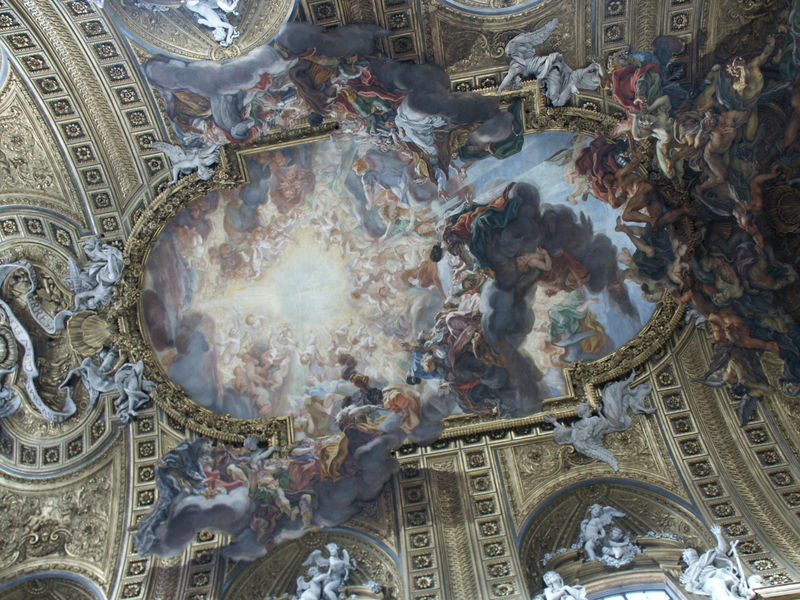
Titel: Deckengemälde “Anbetung des Namens Jesu” in Il Gesù in Rom
Künstler: Giovanni Battista Gaulli
Standort: Rom, Il Gesù (EU - I - Latium)
Schlagwörter: blau, flügel, gemälde, gott, himmel, schatten, wolken, menschen, blumen, fenster, hell, licht, schwarz, blüten, malerei, menge, muster, ornament, architektur, barock, rahmen, kirche, sonne, gold, decke, gewänder, renaissance, rosa, oval, engel, beine, bogen, grenze, rand, figuren, kuppel, ornamente, ramen, stuck, nackte, gewölbe, gemalt, kreuz, dom, strahlen, schweben, skulpturen, efeu, putz, statuen, hölle, fresken, chor, kasetten, kassetten, heilige, muschel, deckengemälde, fresko, bänder, putten, putti, fresco, rosetten, himmelfahrt, tonne, dämonen, michelangelo, tonnengewölbe, wölbung, heiliger geist, tiepolo, puten, deckenfresko, ausmalung, jüngste gericht, gemädle, gewülbe, wow, 3d, schriftrbänder, õl, gemeldet, gemailt